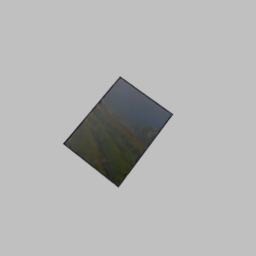
Label: decoration